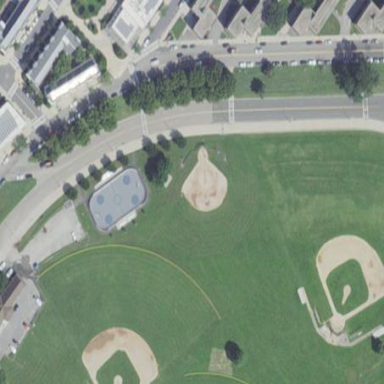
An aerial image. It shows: Grassy baseball pitch for leisure sports.